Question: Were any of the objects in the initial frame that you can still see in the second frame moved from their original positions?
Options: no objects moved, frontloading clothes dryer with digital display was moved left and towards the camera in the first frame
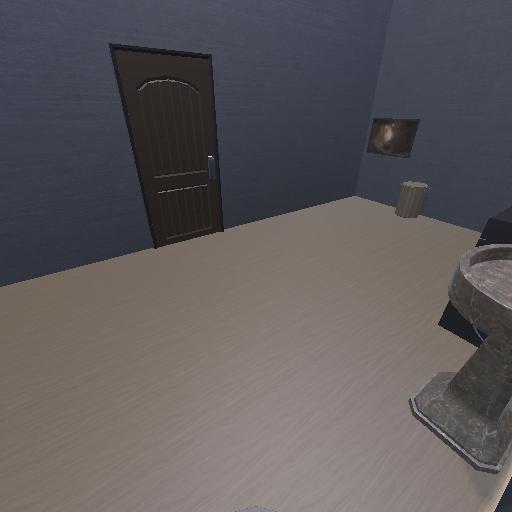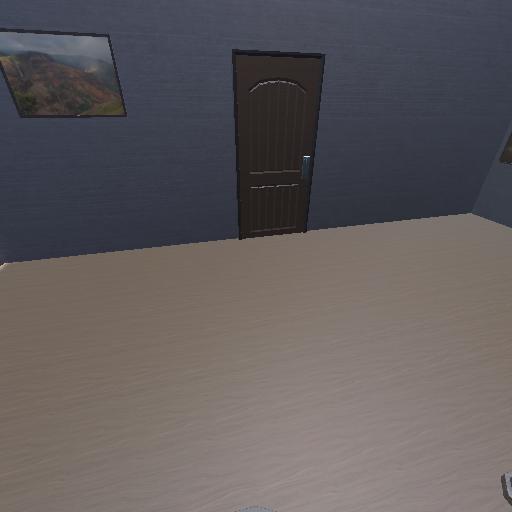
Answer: no objects moved